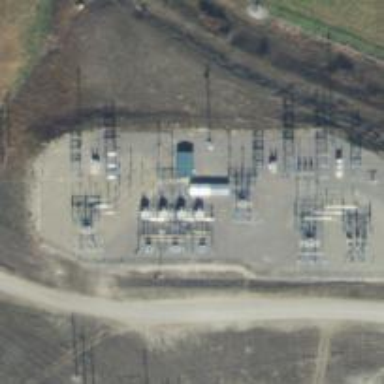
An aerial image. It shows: Switch for power supply.